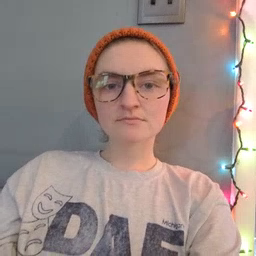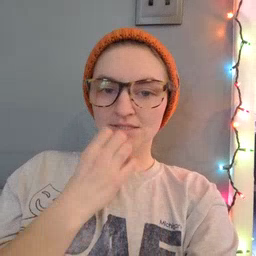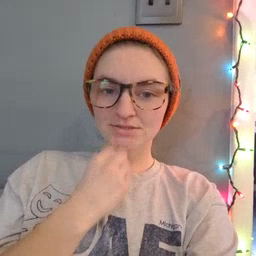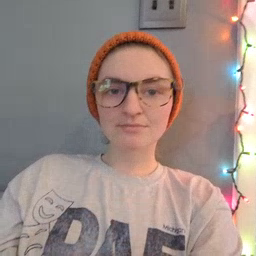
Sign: underwear